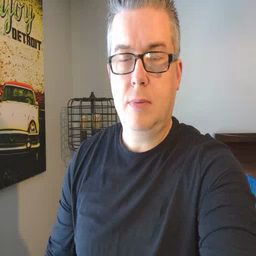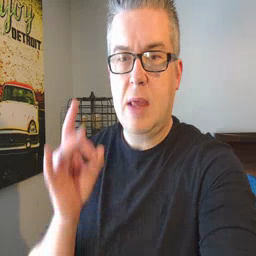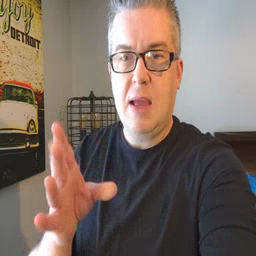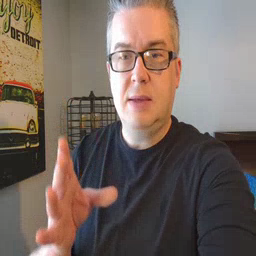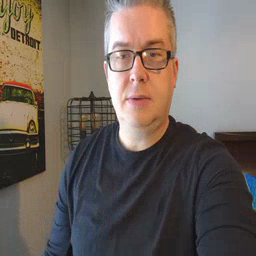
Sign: hate